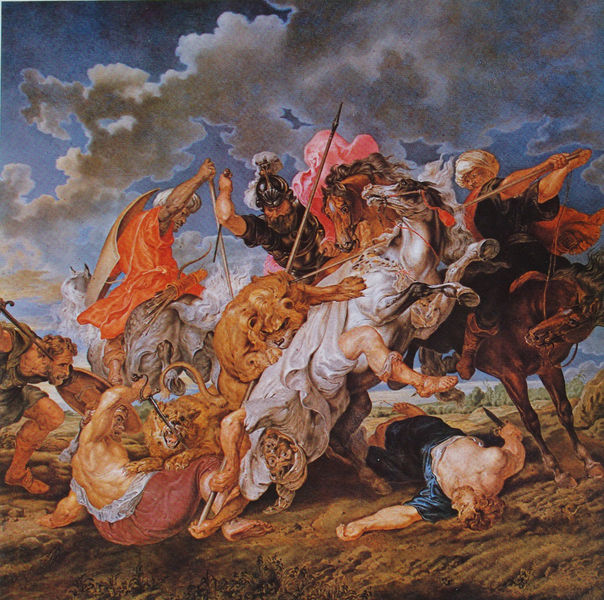
Titel: Die Löwenjagd (Porzellangemälde nach Rubens)
Künstler: Karl Friedrich Le Feubure
Standort: München
Institution: Bayerische Verwaltung der staatlichen Schlösser, Gärten und Seen
Schlagwörter: angriff, blau, dunkel, feder, gemälde, gruppe, held, himmel, kampf, kämpfer, körper, nackt, rubens, umhang, weiß, wolken, bäume, gelb, komposition, landschaft, menschen, ocker, bewegung, braun, frau, grau, hintergrund, kleider, männer, nase, orange, rücken, schwarz, gras, rot, tier, tiere, wiese, wolke, beige, bart, bärte, augen, barock, gesicht, leiche, mensch, messer, mord, spitze, tod, tot, toter, holland, öl, ebene, erde, feld, gräser, horizont, horizontlinie, wind, boden, land, gewand, tücher, gewänder, ohren, rosa, wald, pferd, pferde, reiter, beine, federbusch, hufe, mähne, schwanz, zügel, lehm, farben, wüste, farbe, figuren, ölgemälde, angst, gewalt, krieg, schlacht, wild, historienbild, lanze, soldaten, muskeln, liegend, oberkörper, fallen, steppe, neger, schild, schlachten, antike, orient, münchen, paul, attacke, raub, schilder, schwert, schwerter, durcheinander, gemetzel, soldat, tote, verletzt, dynamik, getümmel, tumult, helm, krallen, mythologie, ritter, jagd, rüstung, schimmel, hufen, römer, löwen, schwarzer, jäger, hellgrau, sterben, ross, griechen, peter paul rubens, nüstern, mythos, dolch, krieger, sturz, lanzen, kralle, schwänze, zipfelmütze, löwe, speer, speere, töten, helmbusch, katzen, rösser, verletzung, schlachtross, turban, herkules, köcher, drama, arabien, gericault, tatzen, beissen, biss, stechen, pfeile, araber, turbane, schlachtfeld, raubkatze, aufbäumen, historisch, tatze, riss, jagdszene, delacroix, löwenmähne, schilde, lau, raubtiere, tieger, tiger, himml, peter, löwin, reitend, raubkatzen, campagna, türke, bestie, fallender, gericaux, löwenjagd, osmane, osmanen, peter paul, pranke, pranken, schil, schlachtrösser, schwamz, speerspitze, spieß, torsion, verletzter, vielansichtigkeit, kirchenmalerei, altmodisch, fallend, löew, serpentinata, schlaht, ferd, ssss, politik wie mans sichs vorstellt, griechenland rettung, der retter naht, sigurd, odin, delaucroix, röer